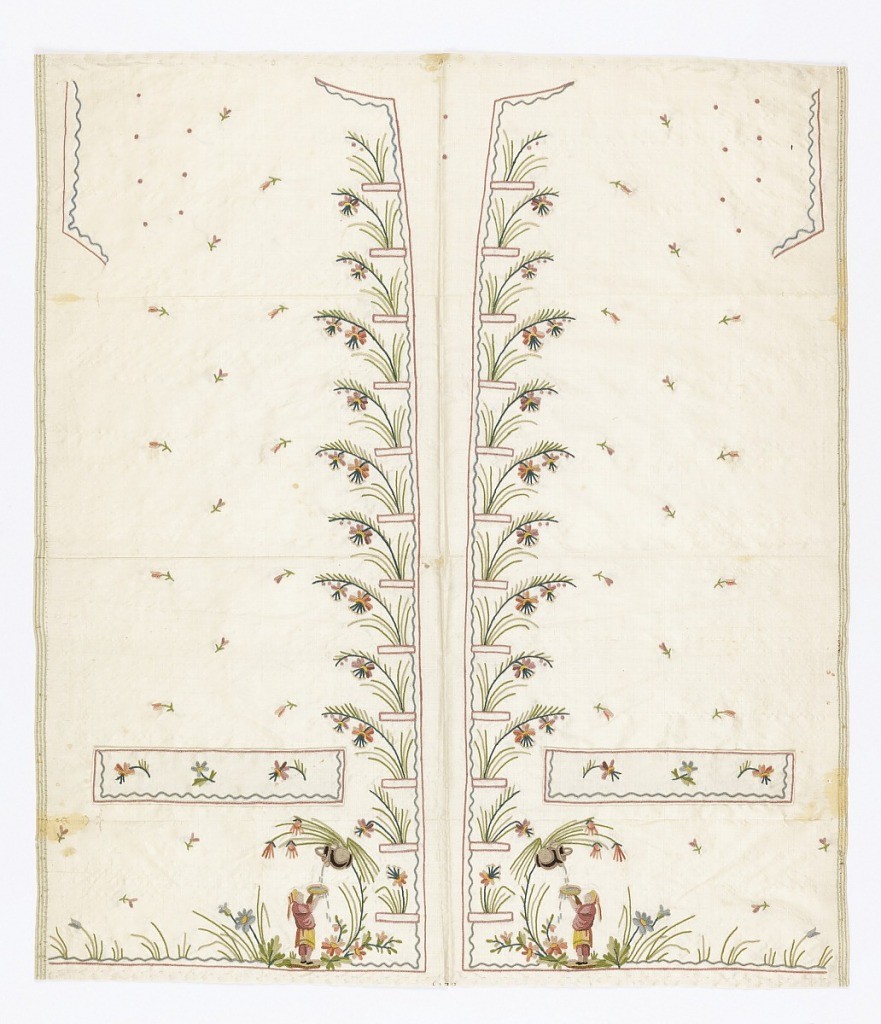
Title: Waistcoat
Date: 1780–90
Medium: silk Technique: embroidery in chain stitch made with a tambour hook using 15 colors of silk on silk plain weave foundation
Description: Panel containting the left and right fronts, lapel revers and button covers of a gentleman's waistcoat. Pattern of flowers and chinoiserie figures.